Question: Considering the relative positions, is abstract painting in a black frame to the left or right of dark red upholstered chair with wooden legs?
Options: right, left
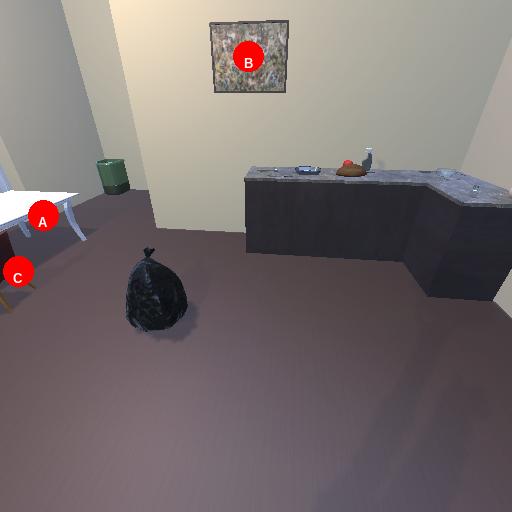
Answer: right